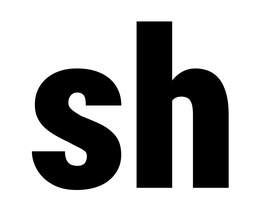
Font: Roboto_Condensed_Black